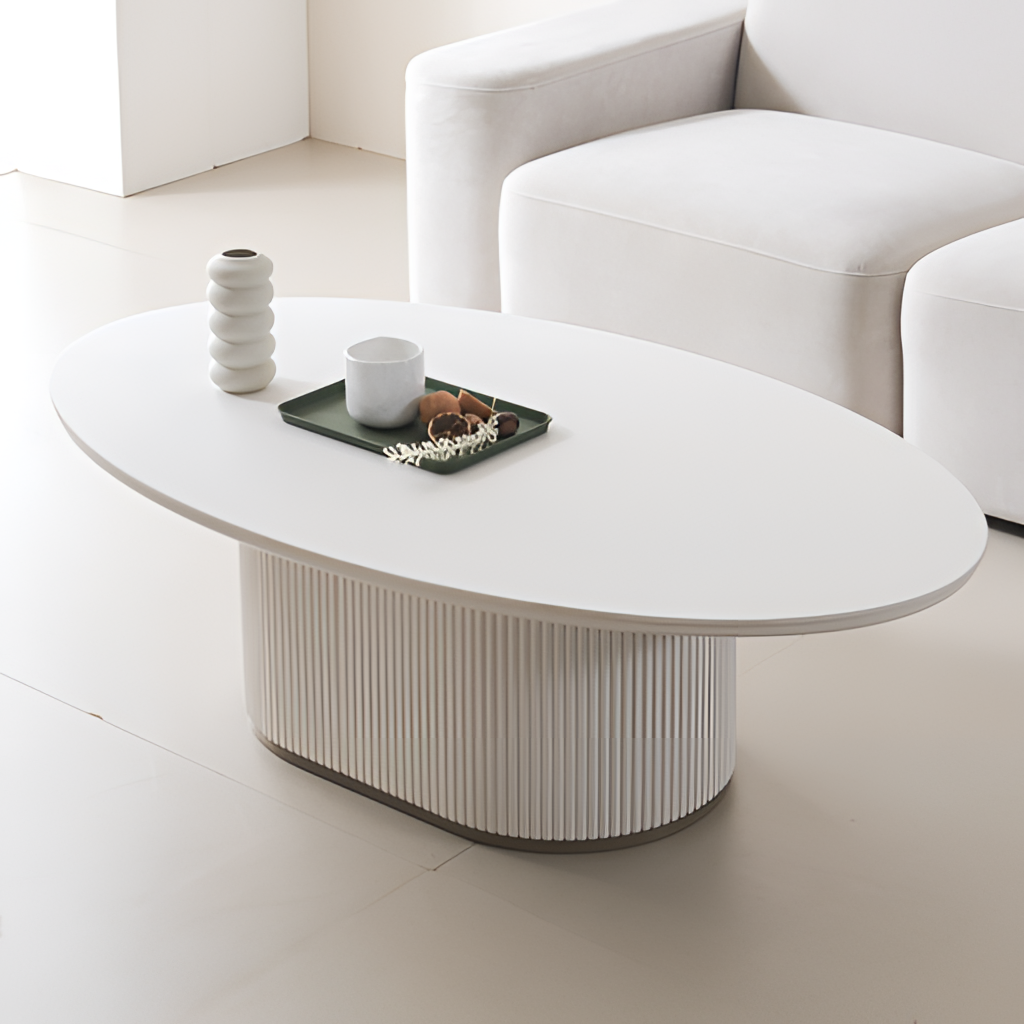
living room, fabric sofa, cream tile flooring, with large square pattern, cream paint wallpaper, with solid pattern, minimalist